Field crop: maize
Growth stage: 2
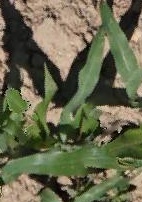
Species: maize